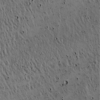
Label: not_dusty